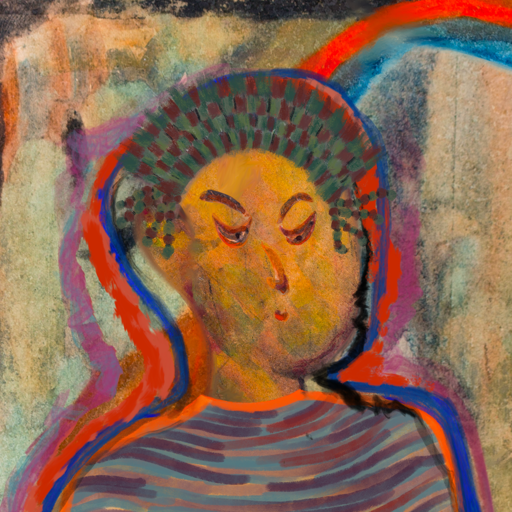
Background: Childish, Head And Neck Side: Gypsy_Mother, Face Side: Hypocrite, Bust: Experience, Hair Side: Experience, Head Accessory: After_Raid_Crown, Second Necklace: Blank, Necklace: Blank, Baby: Blank